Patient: sex F, age 59
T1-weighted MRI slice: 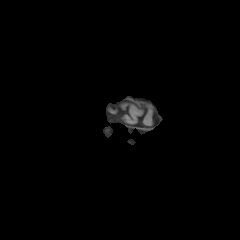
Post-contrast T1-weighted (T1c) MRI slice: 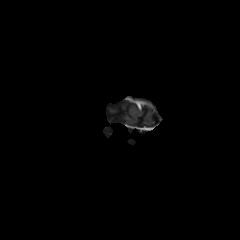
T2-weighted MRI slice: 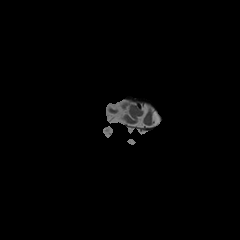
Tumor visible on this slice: no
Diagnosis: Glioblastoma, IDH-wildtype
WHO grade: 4